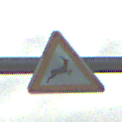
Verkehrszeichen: WildwechselLinks
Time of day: MorningAfternoon
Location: Outdoor (Urban)
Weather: PartlyCloudy
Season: NotSpecified
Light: Natural